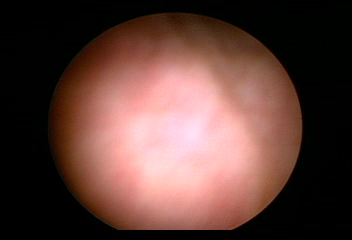
Modality: WLC
Class: Normal mucosa
Bladder cancer association: No